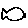
Label: fish